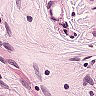
Metastatic tissue present: yes